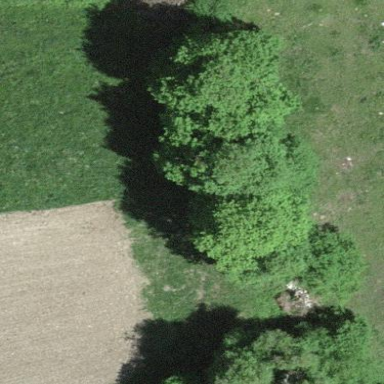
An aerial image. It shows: Forest area.